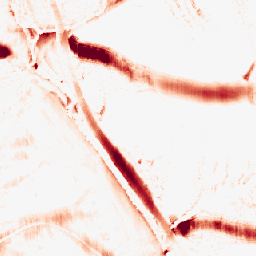
Category: morphological
Decomposition family: morphological_ellipse
Decomposition parameters: operation: opening
width: 30
height: 10
Upsampling method: nearest
Upsampling parameters: scale: 8
Upsampling scale: 8